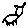
Label: cat